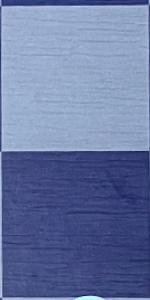
Label: Empty